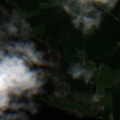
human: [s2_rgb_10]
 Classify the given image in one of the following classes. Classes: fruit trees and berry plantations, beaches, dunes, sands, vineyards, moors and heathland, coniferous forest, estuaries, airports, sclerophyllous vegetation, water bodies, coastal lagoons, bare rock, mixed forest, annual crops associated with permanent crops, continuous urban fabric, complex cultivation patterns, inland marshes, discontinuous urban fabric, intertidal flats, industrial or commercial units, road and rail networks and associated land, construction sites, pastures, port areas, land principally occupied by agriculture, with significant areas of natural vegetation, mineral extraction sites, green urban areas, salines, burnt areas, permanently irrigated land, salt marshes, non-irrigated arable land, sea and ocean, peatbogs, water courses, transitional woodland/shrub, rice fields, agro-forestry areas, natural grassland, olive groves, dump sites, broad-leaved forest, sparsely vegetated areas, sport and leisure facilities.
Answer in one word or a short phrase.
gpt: land principally occupied by agriculture, with significant areas of natural vegetation, coniferous forest, mixed forest, water bodies